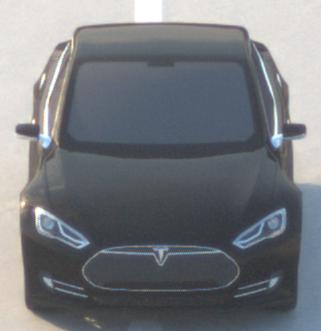
Make: Tesla
Model: Model S 60
Detailed model: Model S
Model produced from: 2013/10
Model produced until: 2014/10
Doors: 5
Color: black
Road condition: dry road
Daytime: sunrise or sunset
Contrast: medium contrast